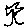
Label: tree